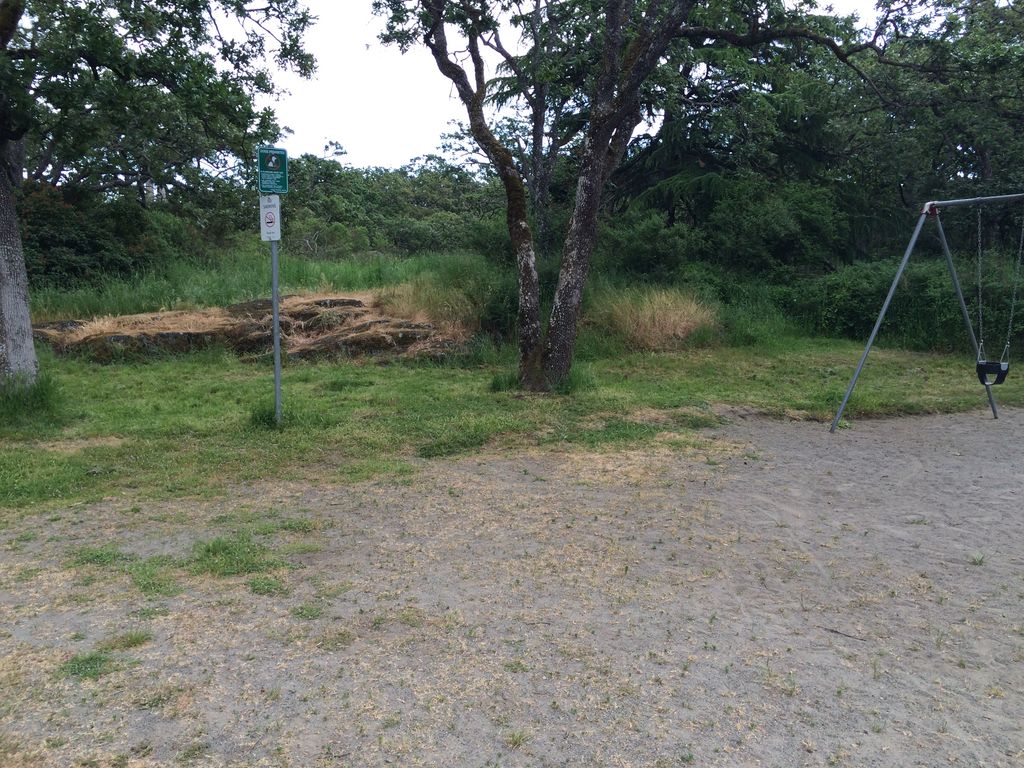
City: victoria